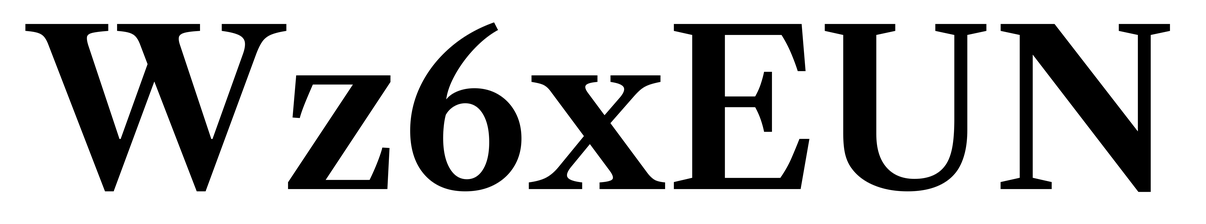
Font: LibreCaslonText_SemiBold